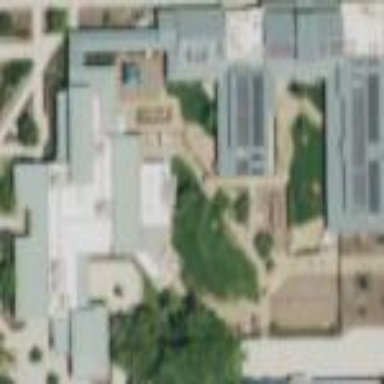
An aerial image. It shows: College building.